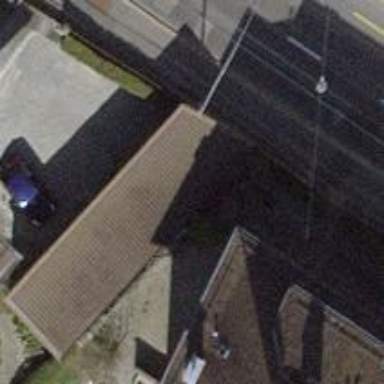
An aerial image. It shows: Shed building.